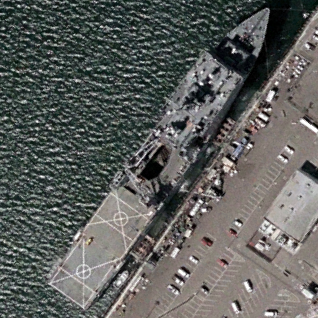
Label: combat